Question:
The above error appears when I'm trying to upload an app onto the app store using the application loader on Xcode. I'm new to apple development, I have uploaded one app before. This app is similar to the previous one just few design changes and a different stream.
if someone can help me figure this out i would be really greatful. thanks
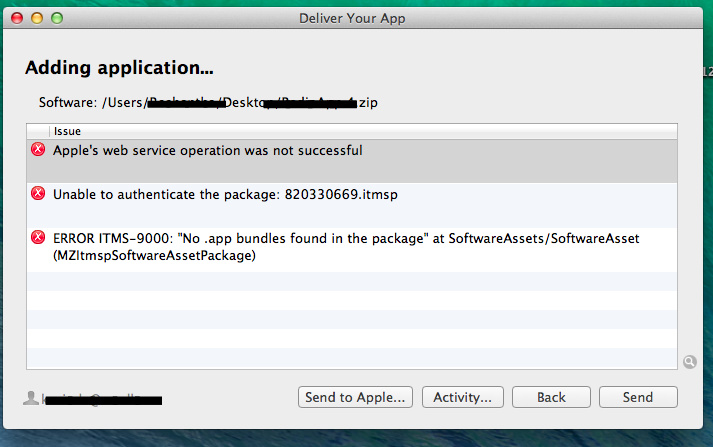
Answer: Looks like you are trying to upload a '.zip' file. Appstore accepts '.ipa' file created using the Xcode archiver.
Just a suggestion: Before submitting app archive, validate it using Xcode. Follow <URL> to know how to validate archive using Xcode. Fix issue that come up during validation, then submit.
In case you have confusion or are new to app store submission process you can read through this Apple guide: <URL>
Hope this helps!